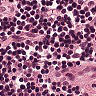
Metastatic tissue present: no